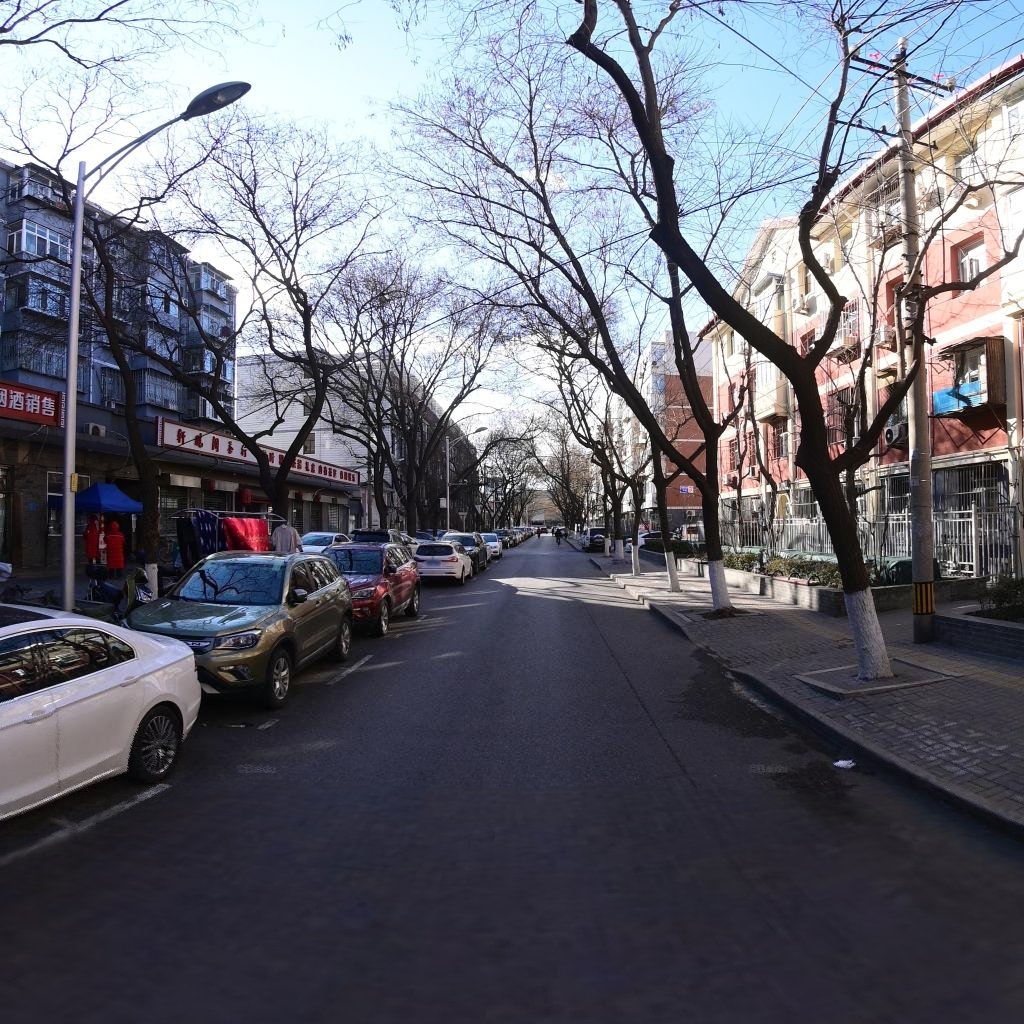
Region: Xicheng
Road damage annotations: longitudinal crack